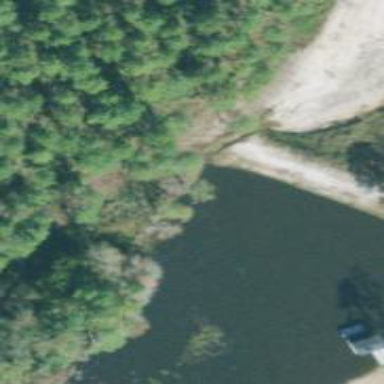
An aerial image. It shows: Dam across waterway.